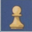
Piece: wP